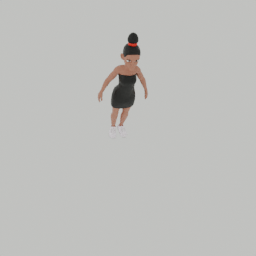
Label: people